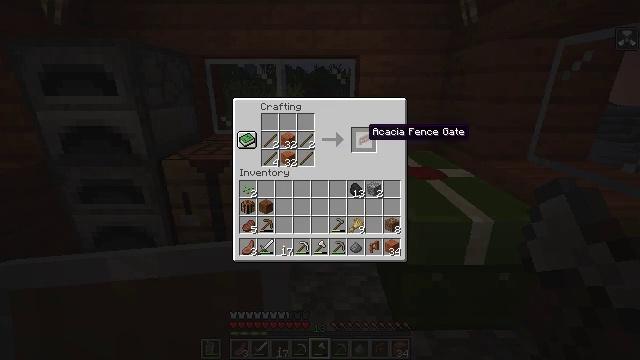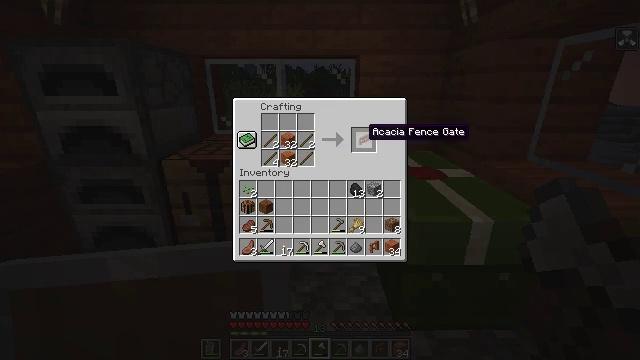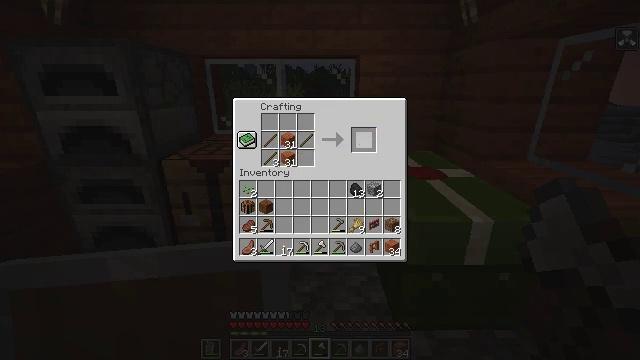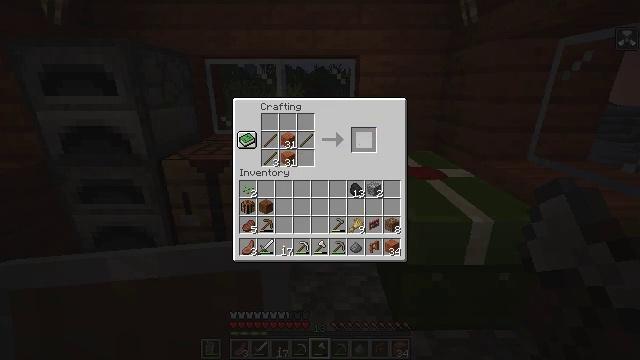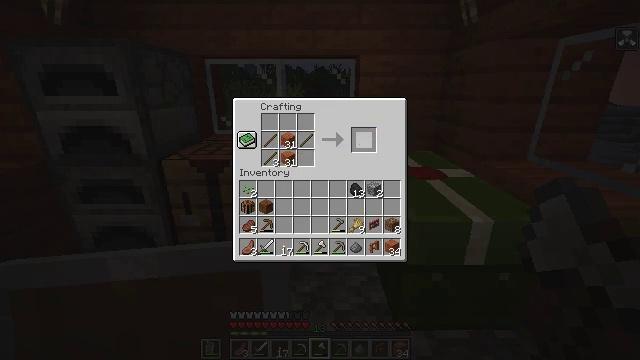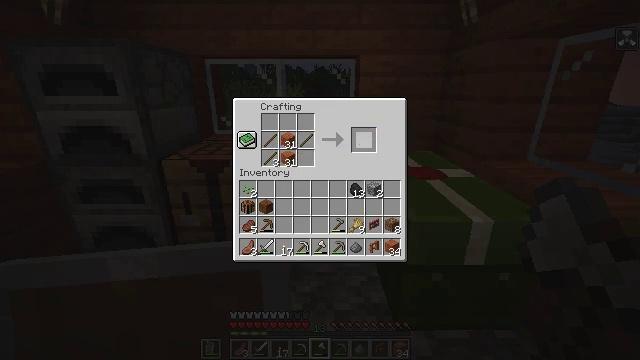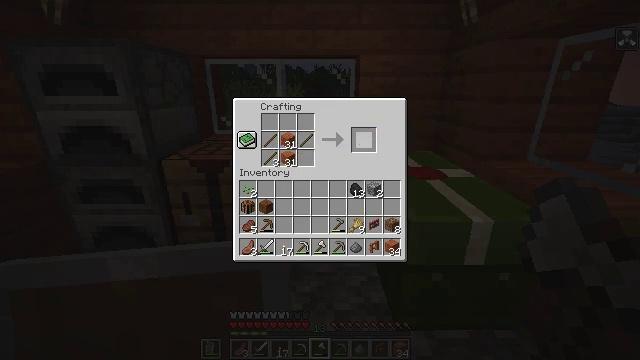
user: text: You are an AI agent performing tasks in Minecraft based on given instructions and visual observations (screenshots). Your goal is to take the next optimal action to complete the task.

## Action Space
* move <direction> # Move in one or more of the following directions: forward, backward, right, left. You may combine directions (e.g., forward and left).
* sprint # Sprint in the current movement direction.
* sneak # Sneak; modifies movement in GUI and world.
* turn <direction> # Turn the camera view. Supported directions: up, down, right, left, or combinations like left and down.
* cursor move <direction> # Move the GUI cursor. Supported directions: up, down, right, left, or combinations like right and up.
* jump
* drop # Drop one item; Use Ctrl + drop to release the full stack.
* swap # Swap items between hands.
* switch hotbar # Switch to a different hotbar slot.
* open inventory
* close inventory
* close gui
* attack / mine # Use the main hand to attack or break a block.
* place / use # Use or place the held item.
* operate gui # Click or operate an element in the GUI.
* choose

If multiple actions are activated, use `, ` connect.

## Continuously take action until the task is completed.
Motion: motion action
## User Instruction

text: Create an acacia fence gate.
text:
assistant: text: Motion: sneak
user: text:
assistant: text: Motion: sneak, operate gui
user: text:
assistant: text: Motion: sneak, operate gui
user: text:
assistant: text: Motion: sneak
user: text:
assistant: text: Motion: sneak
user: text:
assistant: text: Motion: sneak
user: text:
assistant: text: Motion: no_op